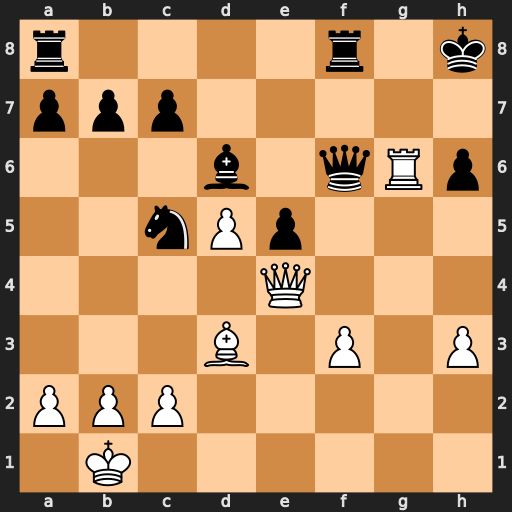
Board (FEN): r4r1k/ppp5/3b1qRp/2nPp3/4Q3/3B1P1P/PPP5/1K6
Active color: w
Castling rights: -
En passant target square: -
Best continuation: Rg8+ Rxg8 Qh7#